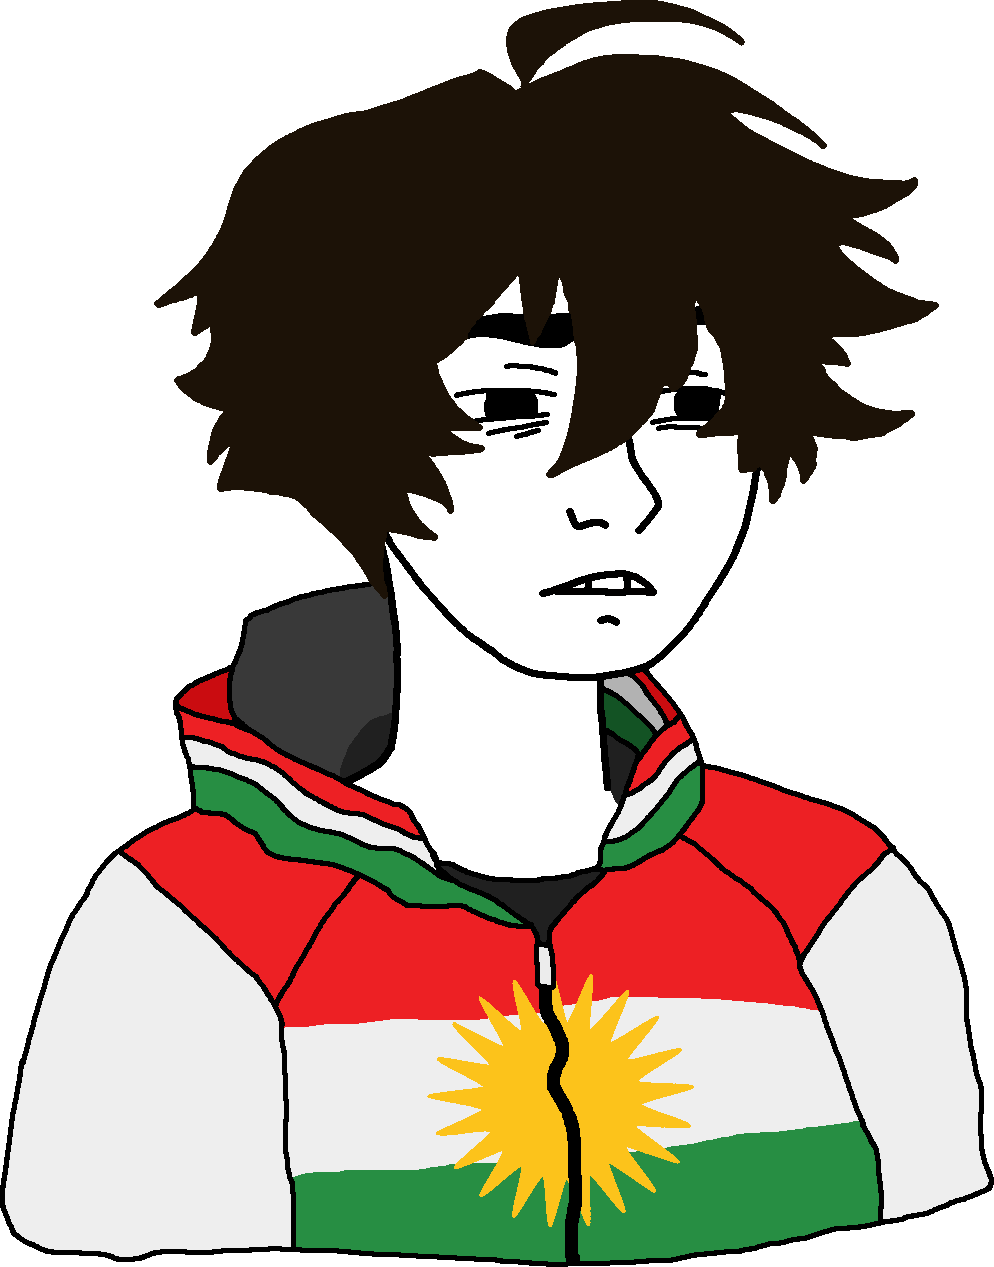
Label: 5_Twinkjak